Question: I'm trying to make an image remain proportionate even when the viewport or parent element's aspect ratio changes.
So far I have <URL> fiddle which utilises certain techniques for setting an image as a fullscreen background. Unfortunately once it gets to a certain size it overflows and parts of the image are hidden.
## HTML
'''
<div class="full-screen">
<img src="http://placehold.it/350x150" />
</div>
'''
## CSS
'''
.full-screen {
position: fixed;
top: -50%;
left: -50%;
width: 200%;
height: 200%;
}
.full-screen img {
position: absolute;
top: 0;
left: 0;
right: 0;
bottom: 0;
margin: auto;
min-width: 50%;
min-height: 50%;
}
'''
Ideally I never want the image to crop, I always want it to occupy either it's full width or full height depending on the aspect ratio.
Here's an image which will hopefully make it easier to understand:

If this isn't possible with CSS alone, how could you calculate the resize using jQuery?
I've looked at posts on here like his one:
<URL>
Suggesting I set the height of the image to 'auto', but this doesn't seem to work.
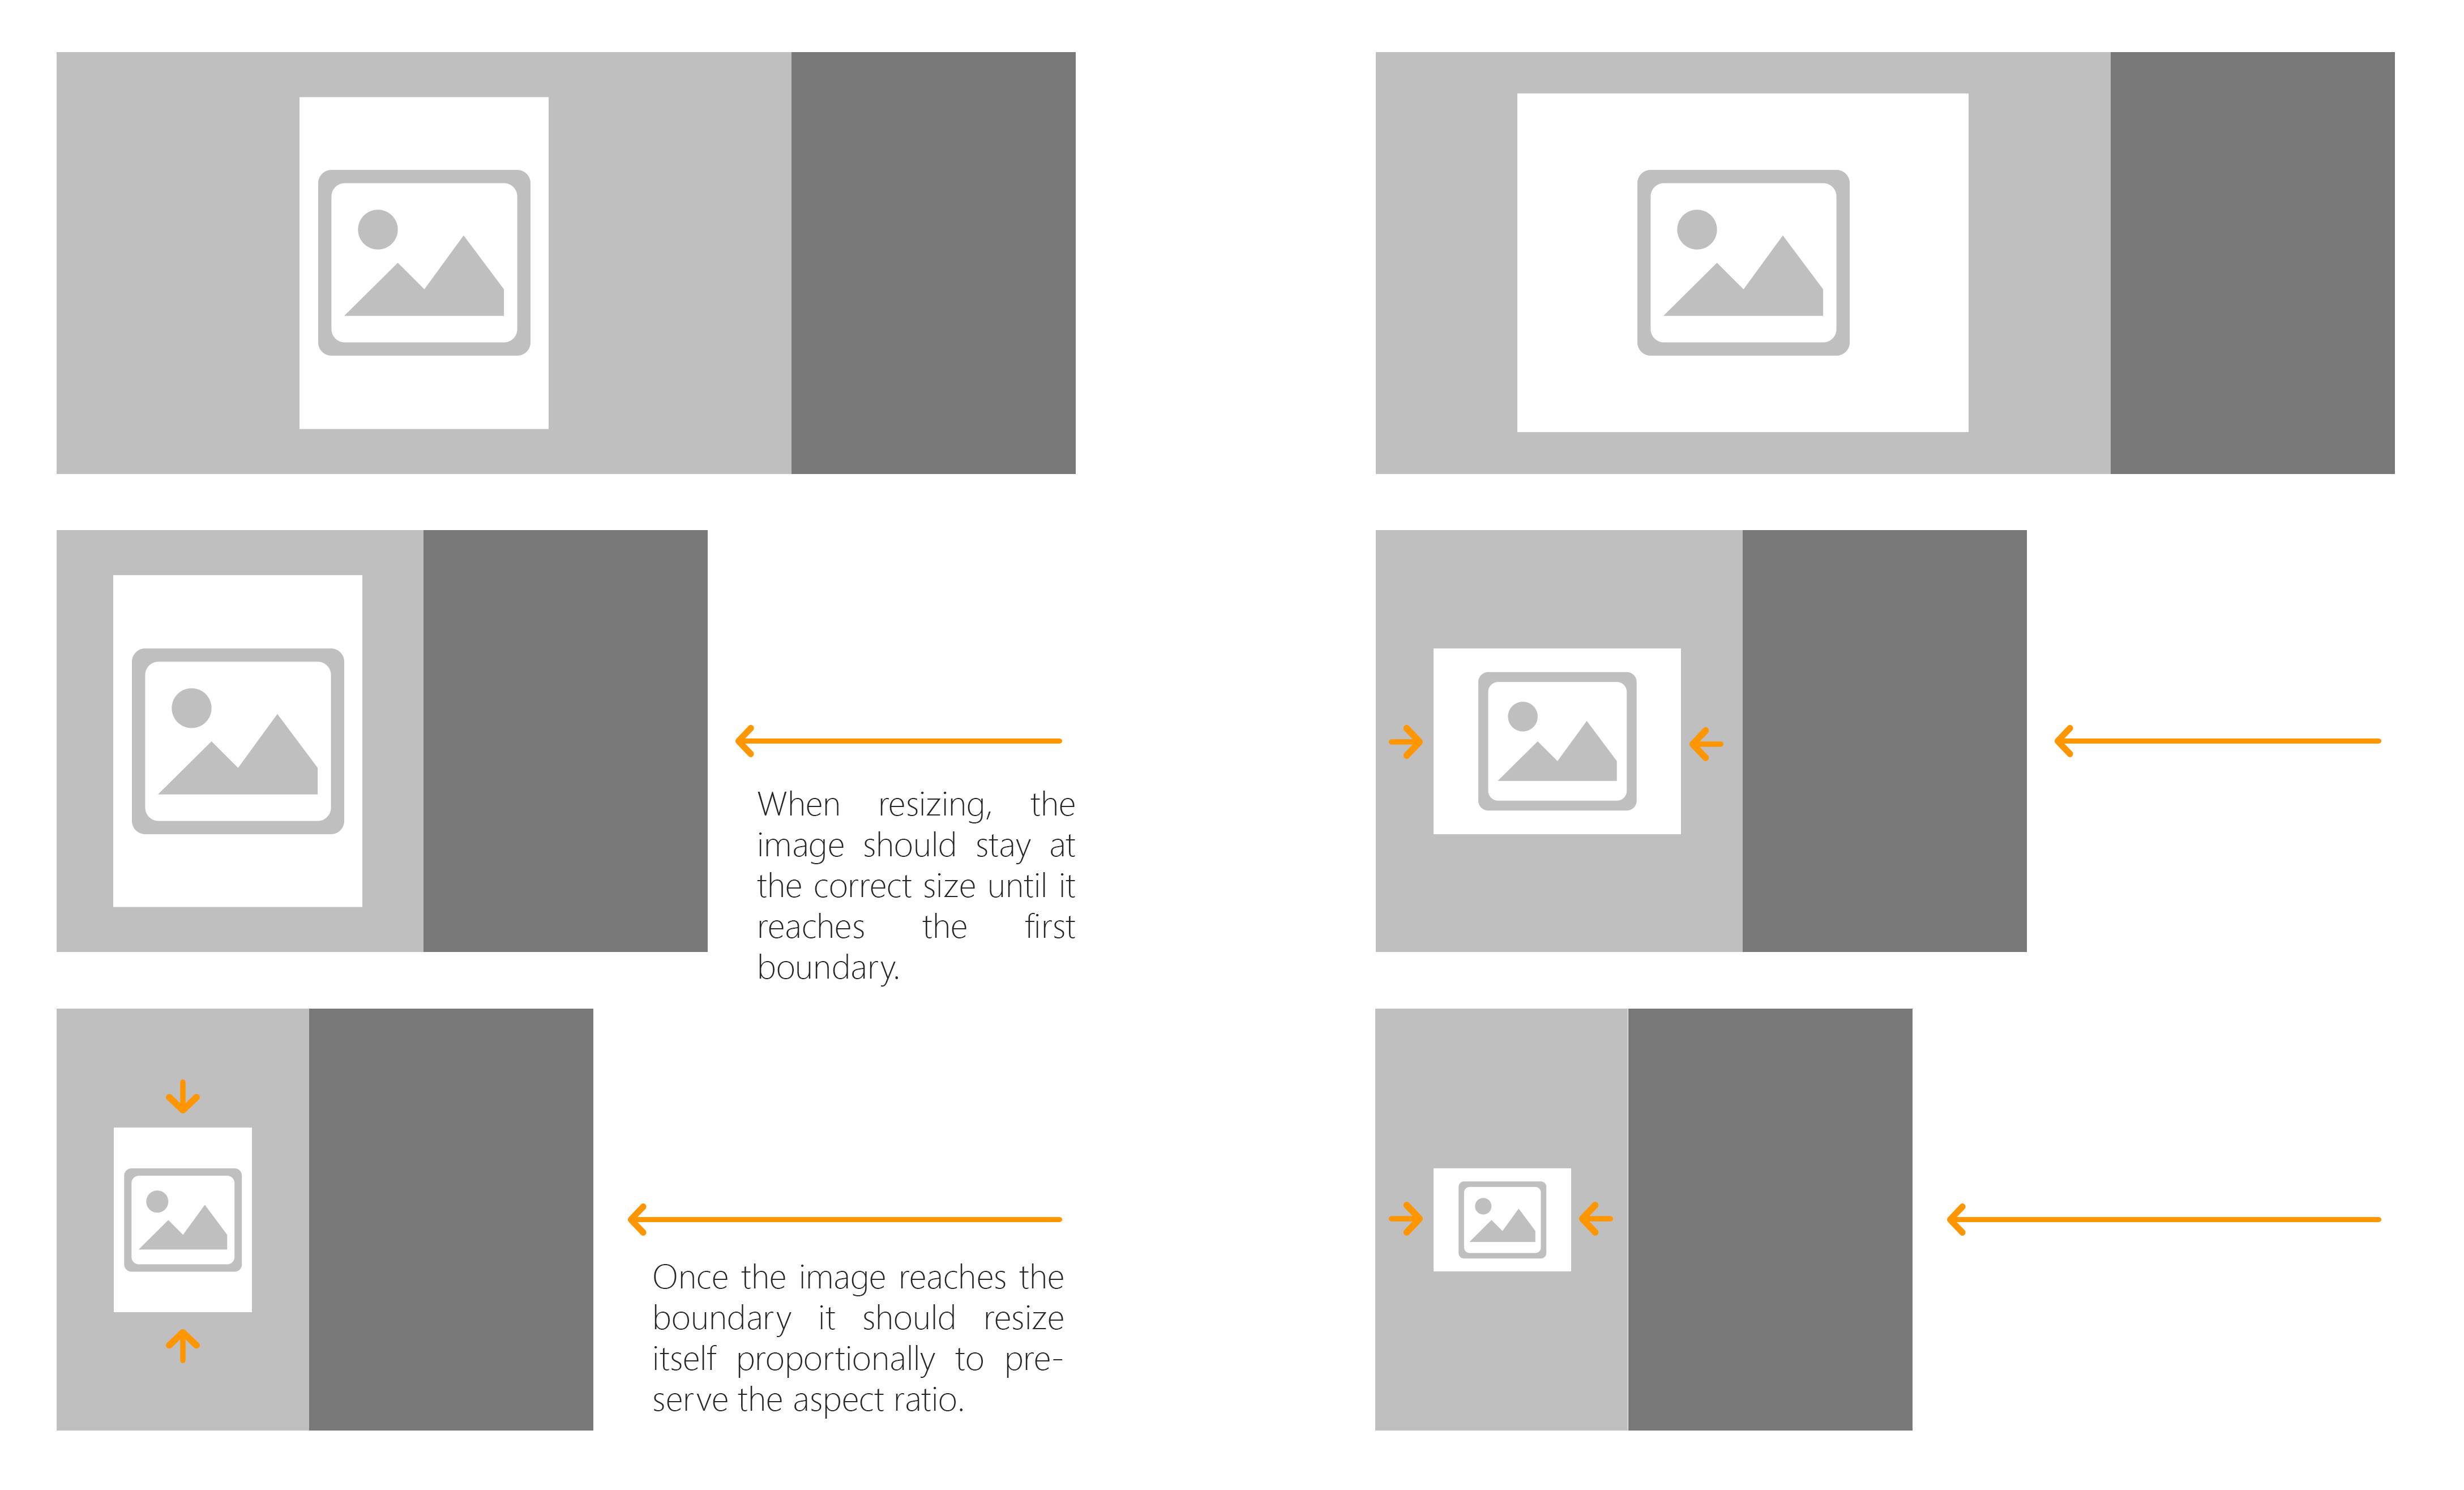
Answer: Instead of min-width and min-height, use max-width and max-height in .full-screen img.
min-width means the size won't shrink below that width (and the same for height, of course).